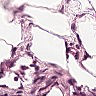
Metastatic tissue present: no